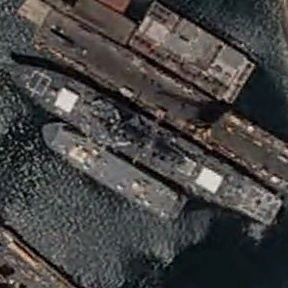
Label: destroyer